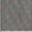
Piece: xx